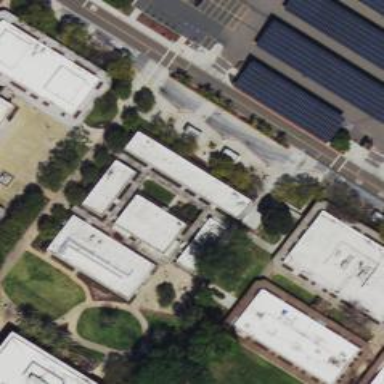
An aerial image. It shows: College building.